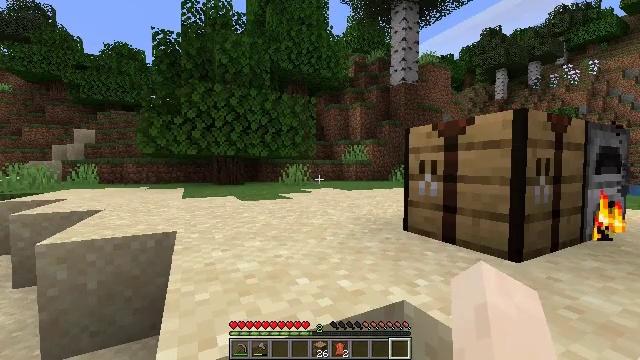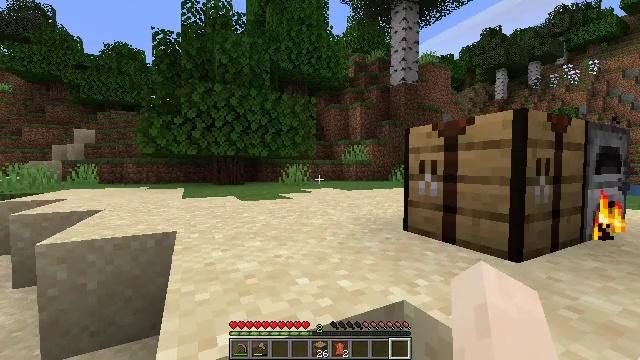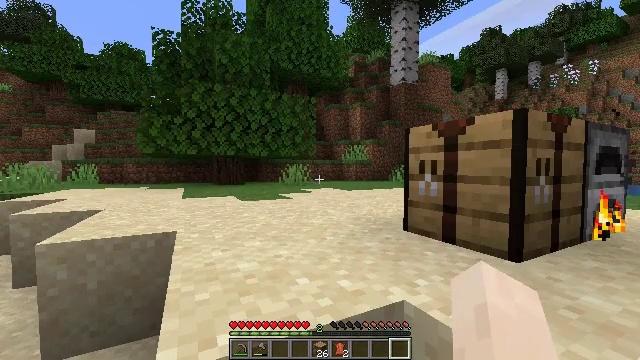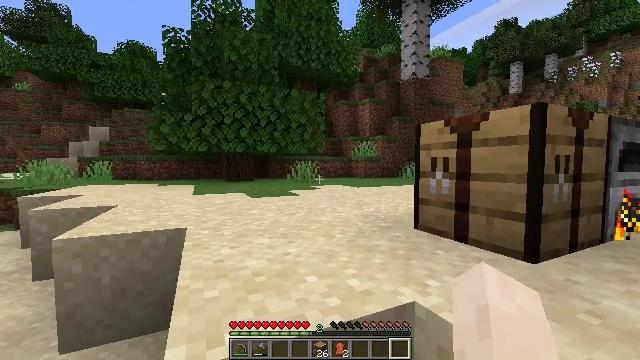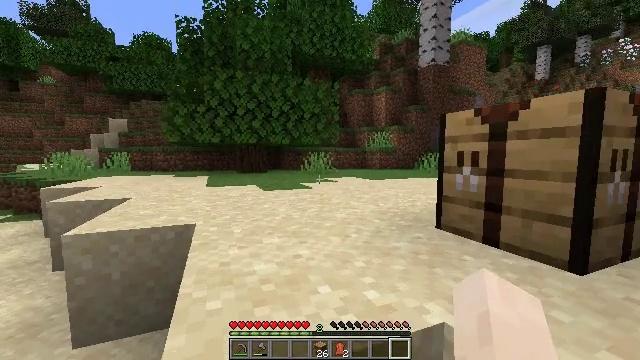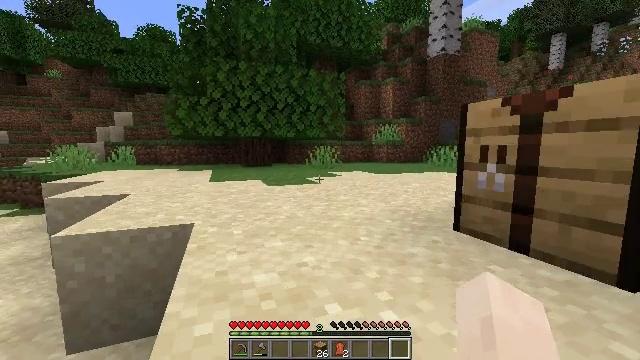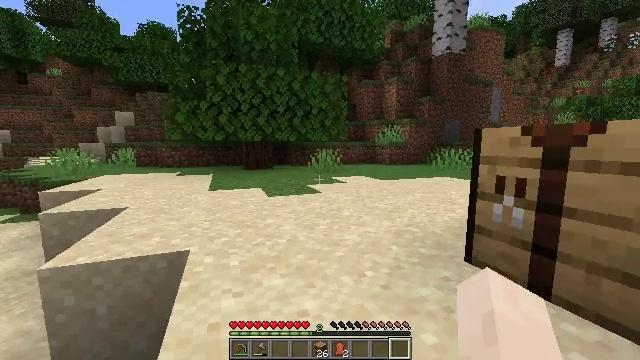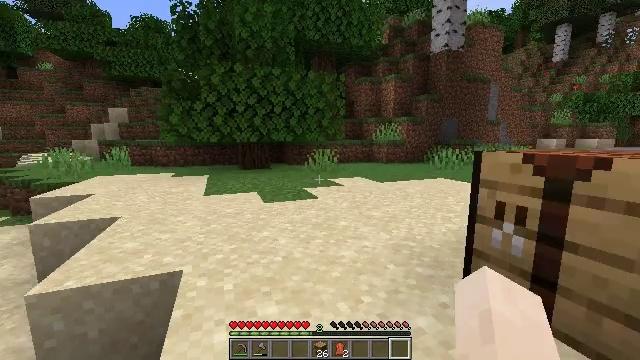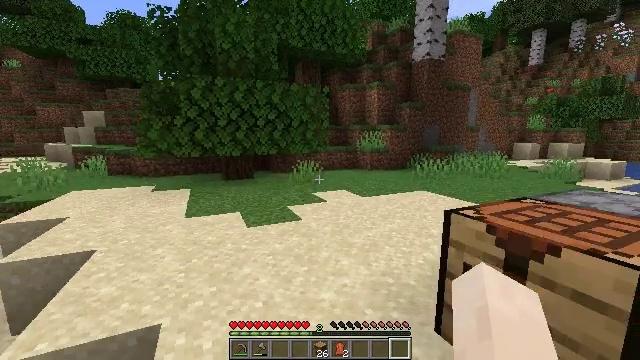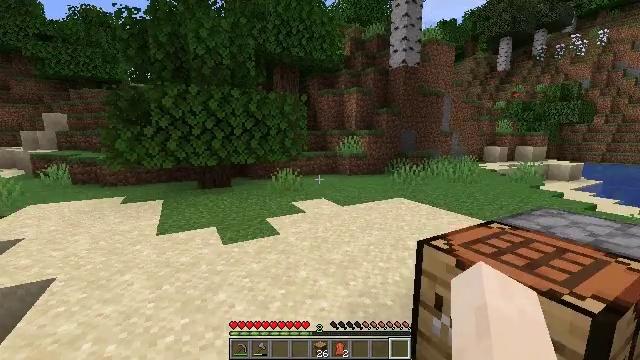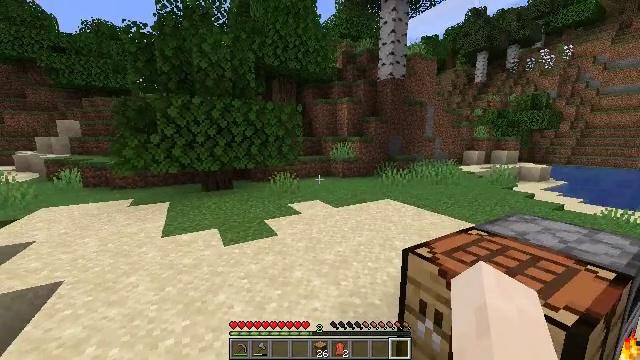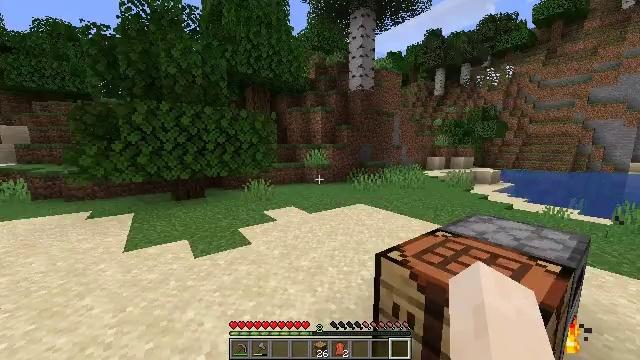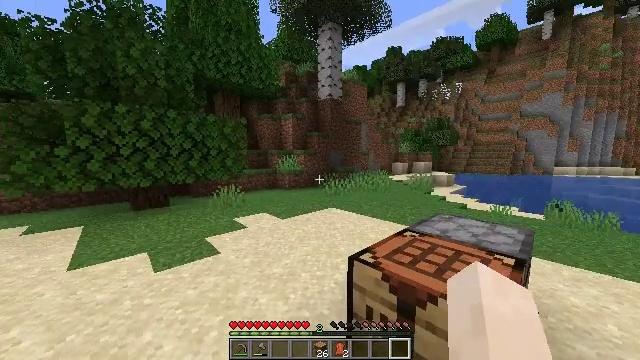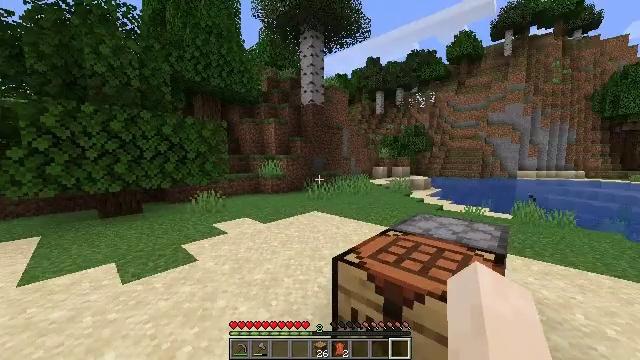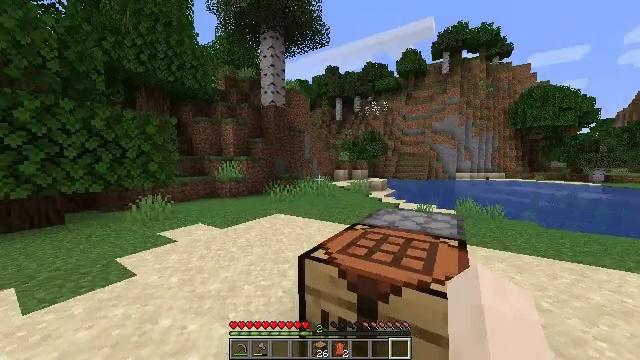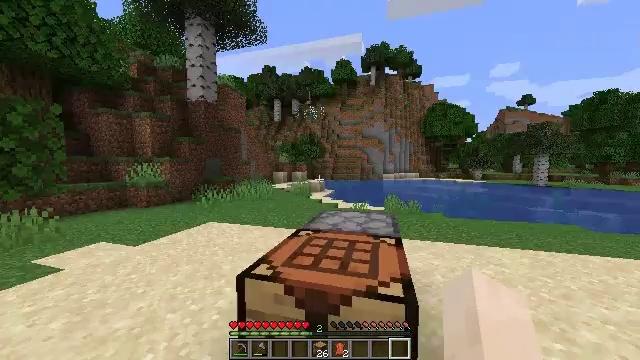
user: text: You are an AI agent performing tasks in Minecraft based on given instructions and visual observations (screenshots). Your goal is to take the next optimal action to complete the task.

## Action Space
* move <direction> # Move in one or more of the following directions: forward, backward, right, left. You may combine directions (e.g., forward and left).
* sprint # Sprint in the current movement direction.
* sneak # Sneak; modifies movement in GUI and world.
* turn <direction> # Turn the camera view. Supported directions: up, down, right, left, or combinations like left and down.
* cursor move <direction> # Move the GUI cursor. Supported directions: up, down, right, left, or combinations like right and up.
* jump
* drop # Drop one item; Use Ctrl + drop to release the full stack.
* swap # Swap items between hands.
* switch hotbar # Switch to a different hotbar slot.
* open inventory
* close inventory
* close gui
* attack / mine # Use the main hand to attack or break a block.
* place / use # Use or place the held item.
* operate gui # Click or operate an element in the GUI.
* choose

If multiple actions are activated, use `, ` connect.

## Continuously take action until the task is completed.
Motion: motion action
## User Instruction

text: Get cooked beef by using the furnace.
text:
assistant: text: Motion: no_op
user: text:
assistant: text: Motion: no_op
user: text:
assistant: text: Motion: move forward, turn left
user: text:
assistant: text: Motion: move forward, turn left and down
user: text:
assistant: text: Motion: move forward, turn left and down
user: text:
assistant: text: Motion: move forward, jump
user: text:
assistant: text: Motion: move forward, sprint, turn down, jump
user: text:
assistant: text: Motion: move forward, sprint, turn right, jump
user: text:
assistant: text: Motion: move forward, sprint, turn right, jump
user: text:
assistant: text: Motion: move forward, sprint, turn right, jump
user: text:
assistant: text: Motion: move forward, sprint, turn right and up, jump
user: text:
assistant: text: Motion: move forward, sprint, turn right and up
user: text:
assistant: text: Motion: move forward, turn right and up
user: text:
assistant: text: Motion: move forward, turn right and up
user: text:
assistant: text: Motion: move forward, turn right
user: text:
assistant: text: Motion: move forward, turn right
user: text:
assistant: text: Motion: move forward, turn right
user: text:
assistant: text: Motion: move forward
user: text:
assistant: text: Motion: move forward
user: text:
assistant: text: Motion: move forward, jump
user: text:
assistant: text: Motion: move forward, jump
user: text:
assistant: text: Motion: move forward, jump
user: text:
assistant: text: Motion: move forward, jump
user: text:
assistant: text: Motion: move forward
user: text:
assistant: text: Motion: move forward
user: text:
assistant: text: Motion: no_op
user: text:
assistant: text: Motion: no_op
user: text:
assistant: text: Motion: no_op
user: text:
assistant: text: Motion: no_op
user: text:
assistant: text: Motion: no_op